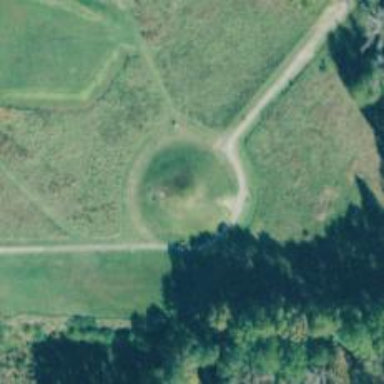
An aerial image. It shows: Archaeological site with historical significance.